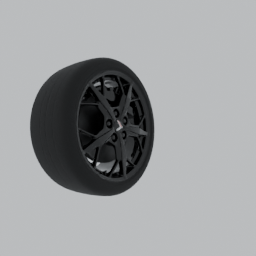
Label: mechanical